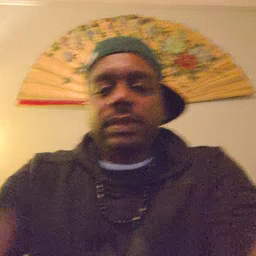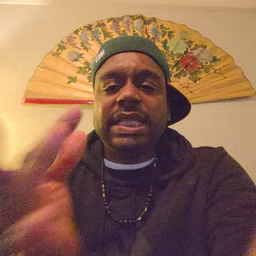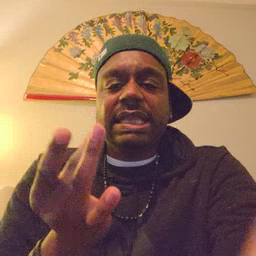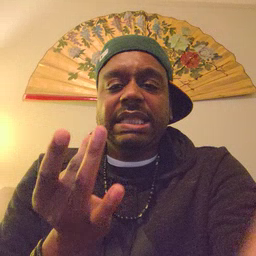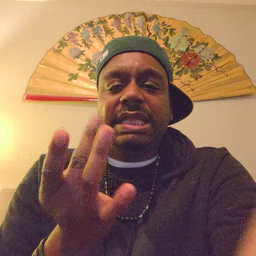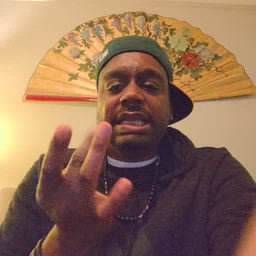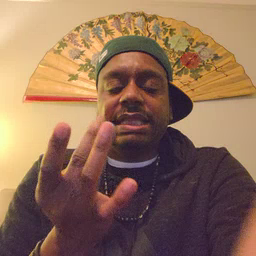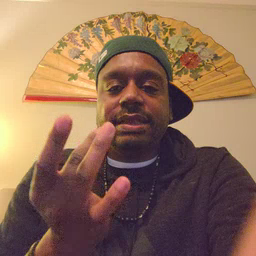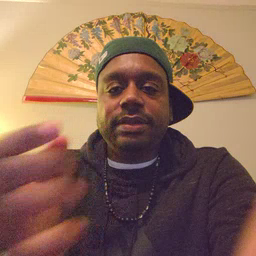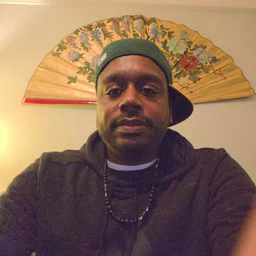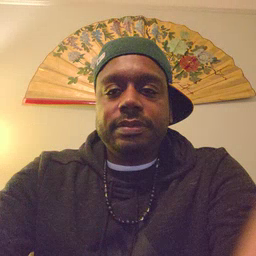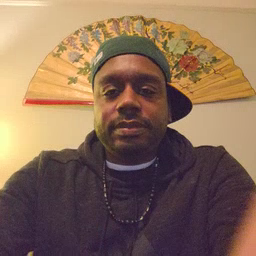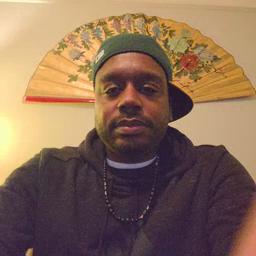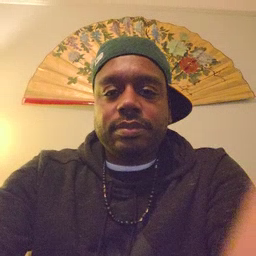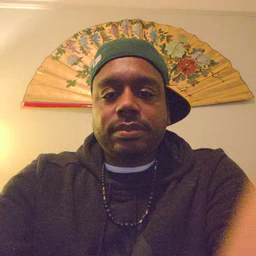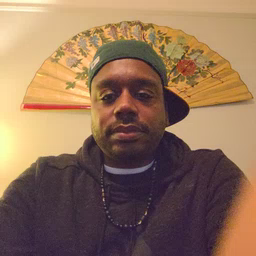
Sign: sticky